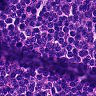
Metastatic tissue present: no